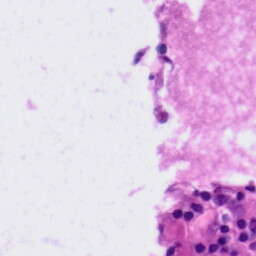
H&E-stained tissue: Tonsil